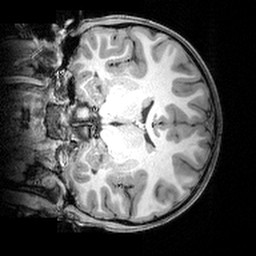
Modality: T1w
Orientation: coronal
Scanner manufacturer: siemens
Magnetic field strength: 3 T
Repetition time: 1.9 s
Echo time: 0.00397 s